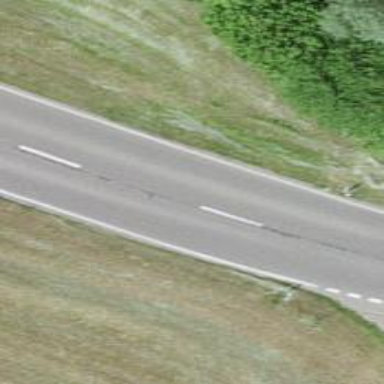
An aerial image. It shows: Tertiary road.